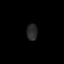
Tissue: lung
Cell type: Epithelial cells
Senescence score: 0.2318
Nuclear area (px): 170
Mean DAPI intensity: 41.288